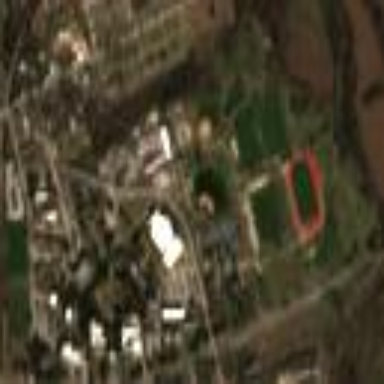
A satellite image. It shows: University.